Question: I'm trying to set text to fit the size of a 'UILabel' and also be centred. I am doing this programmatically. This is what it looks like currently:

As you can see, the text is going off the screen and is also not centred.
This is my code:
'''
let questions = "Lorem ipsum dolor sit amet, consectetur adipiscing elit. Donec ac faucibus tellus."
questionsLabel = UILabel(frame: CGRectMake(10, 10, questionsView.frame.size.width - 20, 80))
questionsLabel.text = questions
questionsLabel.font = UIFont(name: Font.FuturaMedium, size: 25)
questionsLabel.sizeToFit()
questionsLabel.numberOfLines = 0
questionsLabel.textAlignment = NSTextAlignment.Center
questionsView.addSubview(questionsLabel)
'''
What am I doing wrong?
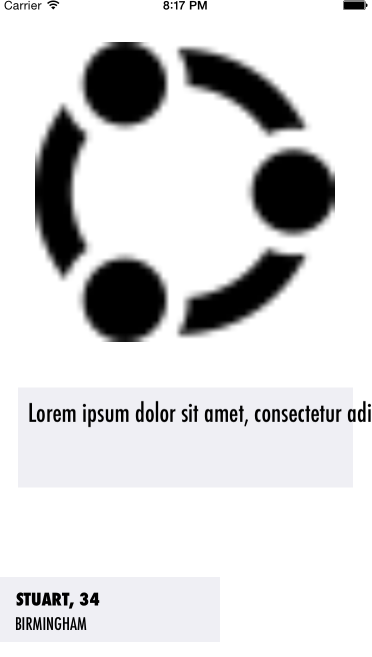
Answer: '''
questionsLabel.sizeToFit()
'''
Makes the frame fit the size of the text. What you are looking for is:
'''
questionsLabel.adjustsFontSizeToFitWidth = true
'''
This changes the font size to fit the width of the label. (However, do note that it will only downsize the font.)
'''
questionsLabel.textAlignment = NSTextAlignment.Center
'''
Centers the text within the label.frame. So if you do the above. And make sure the label is centered, and it's width is correct. You shouldn't have to do anything else to center the text.
Swift 3:
'''
questionsLabel.textAlignment = .center
'''